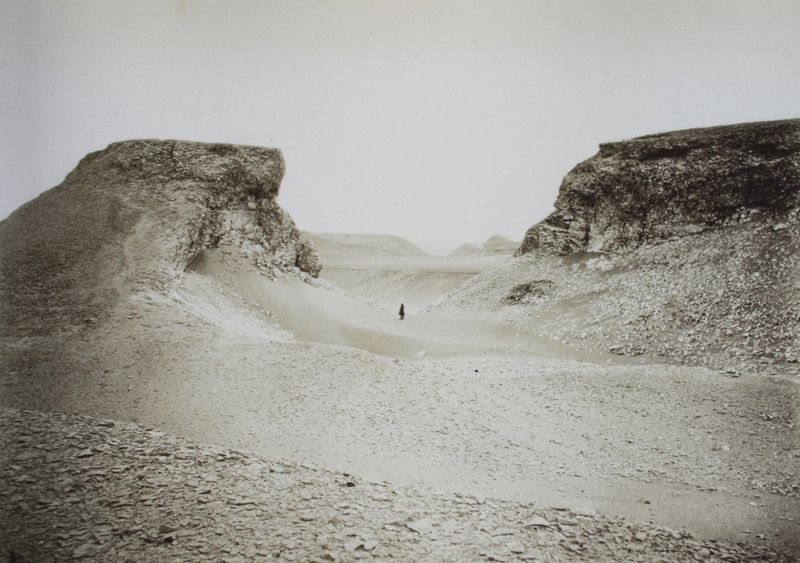
Titel: Bab El Jasmund (Lybische Wüste)
Künstler: Philipp Remelé
Standort: Berlin
Institution: Fotogalerie Kicken
Schlagwörter: berg, dunkel, felsen, gestein, himmel, mann, schatten, weiß, landschaft, sand, frau, grau, hell, hintergrund, licht, mitte, schwarz, vordergrund, ausblick, weg, mensch, stein, steine, weit, ebene, einsamkeit, erde, horizont, hügel, natur, weite, wind, einsam, flach, figur, person, tal, ruhe, zwei, schotter, trocken, berge, düne, dünen, einschnitt, fels, gebirge, gletscher, leer, leere, verlassen, wüst, wüste, öde, formen, klein, geröll, schlucht, steil, amerika, kies, schutt, flut, gewalt, allein, foto, fotografie, photographie, senke, einöde, kiesel, flussbett, groß, schwarz-weiss, photo, wellig, hellgrau, hügelig, schiefer, karg, wanderer, dreck, bedeutung, mittelpunkt, sinn, gewaltig, wadi, mulde, steie, schotte, steinwüste, plato, füste, photi, 1900, schichte, felsenm, rsand, dune, unbedeutend, sedimente